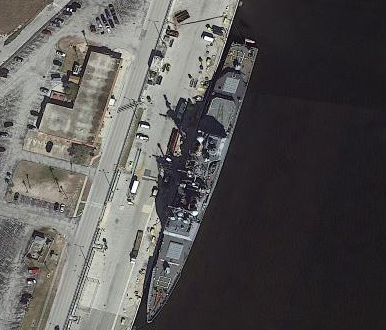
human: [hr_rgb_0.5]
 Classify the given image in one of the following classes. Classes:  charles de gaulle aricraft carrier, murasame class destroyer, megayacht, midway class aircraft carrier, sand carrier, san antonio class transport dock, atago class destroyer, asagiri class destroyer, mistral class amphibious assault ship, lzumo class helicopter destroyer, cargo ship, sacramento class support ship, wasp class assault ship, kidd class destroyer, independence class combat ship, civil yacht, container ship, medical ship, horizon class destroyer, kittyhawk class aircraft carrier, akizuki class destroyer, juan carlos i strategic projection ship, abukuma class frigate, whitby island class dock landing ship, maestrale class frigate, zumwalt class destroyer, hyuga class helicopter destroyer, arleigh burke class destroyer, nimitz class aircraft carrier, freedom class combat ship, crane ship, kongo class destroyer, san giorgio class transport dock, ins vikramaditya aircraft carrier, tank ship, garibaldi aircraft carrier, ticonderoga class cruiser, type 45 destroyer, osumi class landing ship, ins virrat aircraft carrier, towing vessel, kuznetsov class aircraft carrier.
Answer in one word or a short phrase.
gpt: Ticonderoga class cruiser